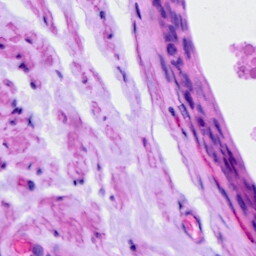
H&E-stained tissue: Ovarian